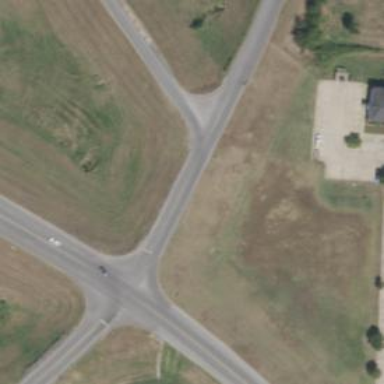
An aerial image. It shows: Stop road.